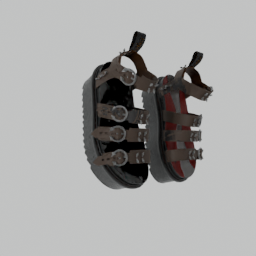
Label: people